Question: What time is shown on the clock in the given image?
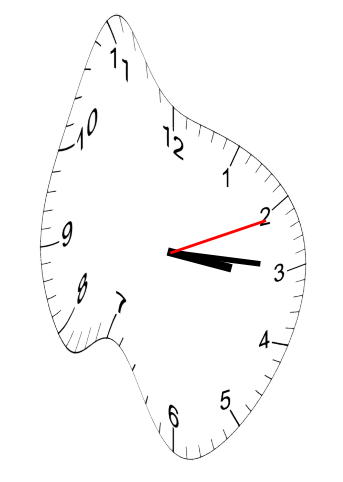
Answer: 03:15:11